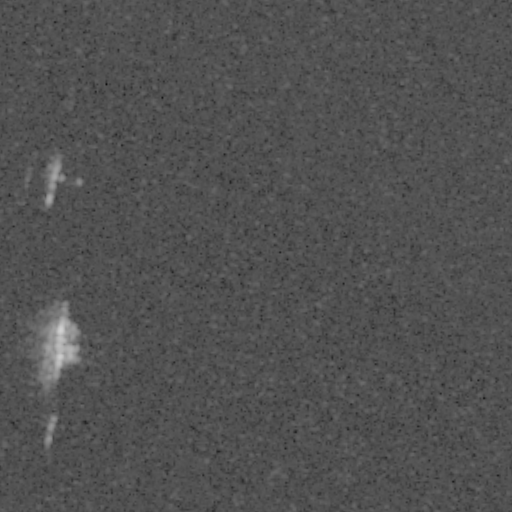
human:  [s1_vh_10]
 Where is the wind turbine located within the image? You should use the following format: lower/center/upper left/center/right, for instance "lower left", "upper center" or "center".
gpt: The wind turbine is located in the center left of the image.
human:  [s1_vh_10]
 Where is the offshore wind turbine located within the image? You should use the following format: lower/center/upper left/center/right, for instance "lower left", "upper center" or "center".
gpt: The offshore wind turbine is located in the center left of the image.
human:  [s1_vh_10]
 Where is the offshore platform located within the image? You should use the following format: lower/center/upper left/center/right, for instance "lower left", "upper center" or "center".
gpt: The offshore platform is located in the lower left of the image.
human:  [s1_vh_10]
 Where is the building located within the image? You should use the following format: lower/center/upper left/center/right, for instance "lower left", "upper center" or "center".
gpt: There is no building in the image.

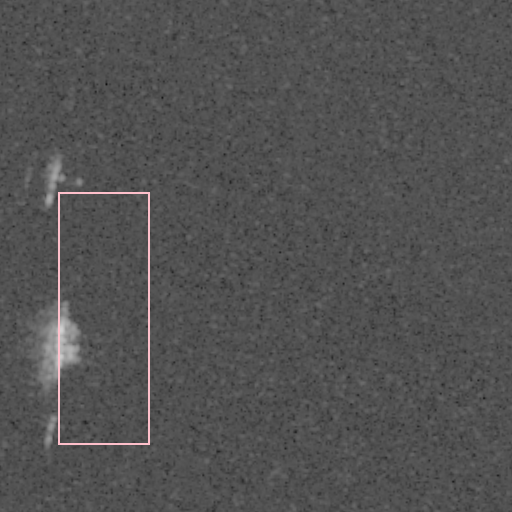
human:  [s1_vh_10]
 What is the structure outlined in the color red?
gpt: There is no red outline.
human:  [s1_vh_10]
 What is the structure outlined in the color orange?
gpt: There is no structure outlined in orange.